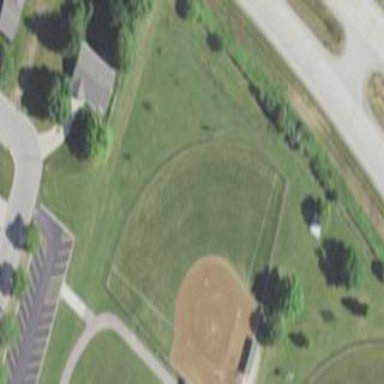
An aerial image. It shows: Softball pitch for leisure and sport activities.